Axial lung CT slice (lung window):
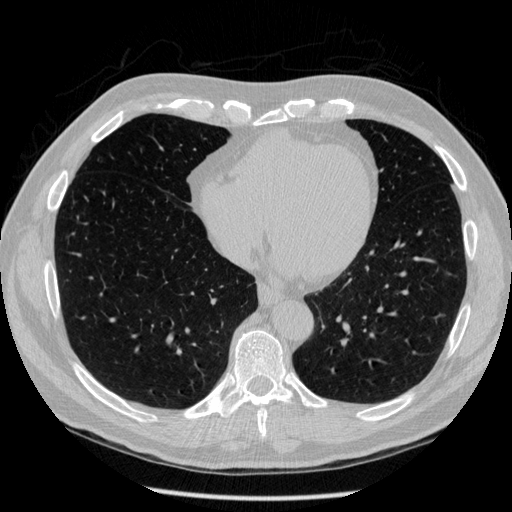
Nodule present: no